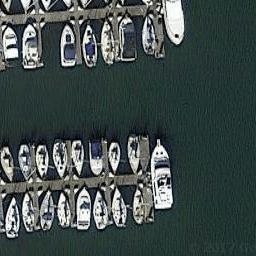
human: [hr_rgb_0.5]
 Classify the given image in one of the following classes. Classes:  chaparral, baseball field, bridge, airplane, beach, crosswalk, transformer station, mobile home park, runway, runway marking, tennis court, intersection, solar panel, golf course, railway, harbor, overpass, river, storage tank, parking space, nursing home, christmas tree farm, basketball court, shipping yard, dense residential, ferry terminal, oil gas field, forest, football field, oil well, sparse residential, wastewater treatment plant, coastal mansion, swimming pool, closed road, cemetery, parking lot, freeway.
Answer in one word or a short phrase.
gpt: harbor